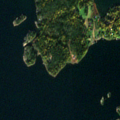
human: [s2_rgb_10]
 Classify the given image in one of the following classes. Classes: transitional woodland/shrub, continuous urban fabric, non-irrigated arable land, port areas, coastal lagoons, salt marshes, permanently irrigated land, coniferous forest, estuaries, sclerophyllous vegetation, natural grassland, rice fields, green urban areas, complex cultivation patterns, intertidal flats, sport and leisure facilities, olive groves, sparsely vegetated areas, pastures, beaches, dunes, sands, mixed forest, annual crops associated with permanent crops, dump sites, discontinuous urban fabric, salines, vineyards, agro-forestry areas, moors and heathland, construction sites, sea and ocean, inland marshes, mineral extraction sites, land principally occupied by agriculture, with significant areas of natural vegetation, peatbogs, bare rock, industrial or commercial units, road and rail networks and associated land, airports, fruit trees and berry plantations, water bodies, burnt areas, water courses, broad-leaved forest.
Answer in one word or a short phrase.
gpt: mixed forest, sea and ocean